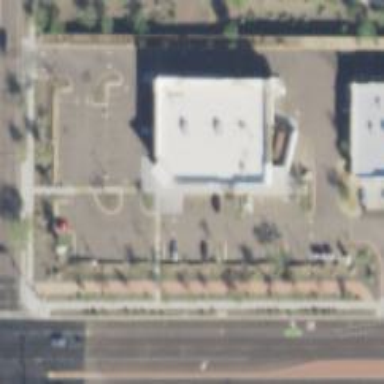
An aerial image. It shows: Parking space.